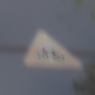
Verkehrszeichen: RadverkehrRechts
Umgebung: Outdoor, Nature
Tageszeit: MorningAfternoon
Wetter: PartlyCloudy
Licht: Natural
Jahreszeit: Winter
Kontrast: HighContrast